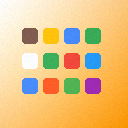
Screen state: on